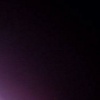
Label: space